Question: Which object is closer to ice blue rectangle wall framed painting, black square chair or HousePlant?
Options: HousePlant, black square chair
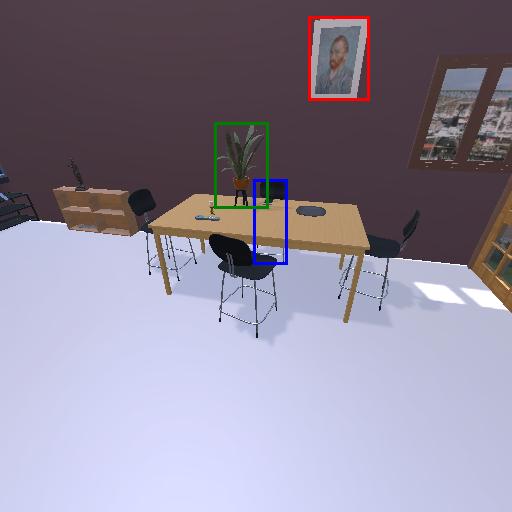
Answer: HousePlant